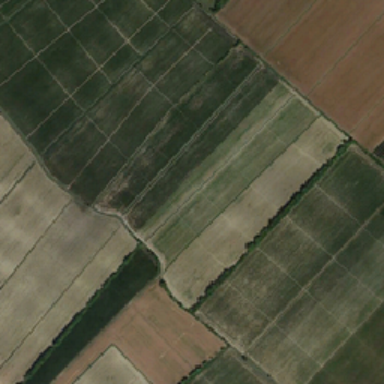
This is vast and bloom farm .